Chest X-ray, PA view. Patient: 51 years old, sex M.
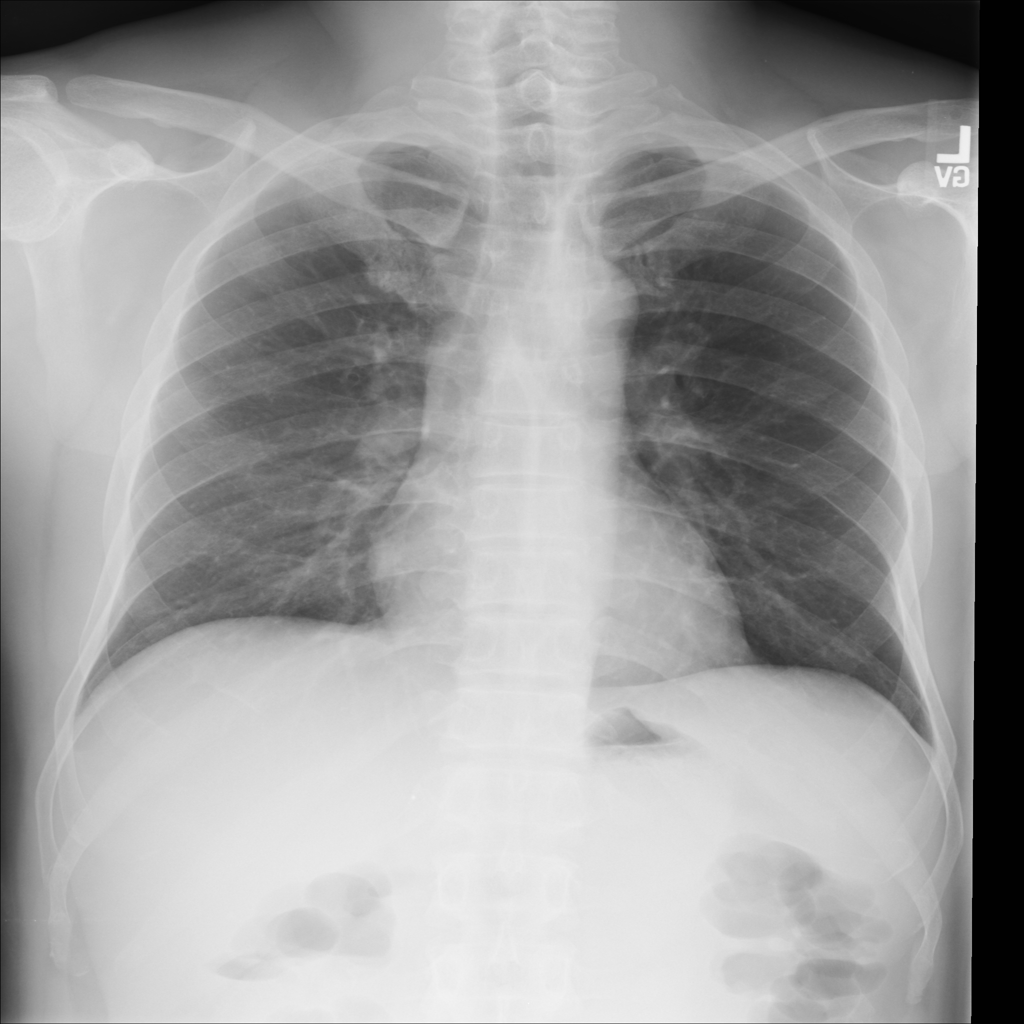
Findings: No Finding